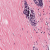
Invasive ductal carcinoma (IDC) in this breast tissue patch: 0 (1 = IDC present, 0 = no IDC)